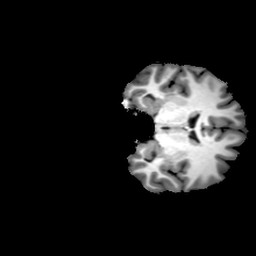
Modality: T1w
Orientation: coronal
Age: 19
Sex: female
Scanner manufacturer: philips
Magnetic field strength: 3 T
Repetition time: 0.0082 s
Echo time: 0.0037 s